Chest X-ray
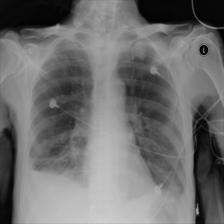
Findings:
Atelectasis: positive
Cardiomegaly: negative
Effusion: positive
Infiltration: negative
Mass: negative
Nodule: negative
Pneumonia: negative
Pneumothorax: negative
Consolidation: negative
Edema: negative
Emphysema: negative
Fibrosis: negative
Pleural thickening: negative
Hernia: negative